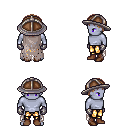
a pixel art fantasy rpg character, male body template, dark elf, purple skin, gray tattered cape, gold greaves, light blonde plain hairstyle, chain helm, metal gloves, brown shoes, four views (front, back, left, right), 2x2 character sprite sheet, small pixel art, hard edges, no anti-aliasing